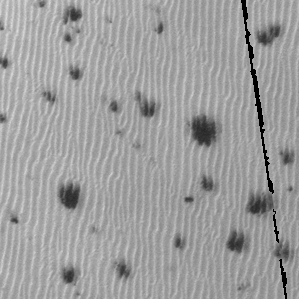
Label: frost